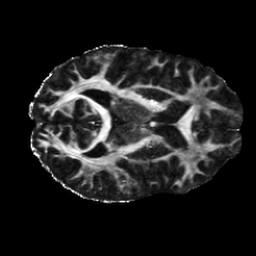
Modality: FA
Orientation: axial
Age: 29
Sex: male
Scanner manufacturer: siemens
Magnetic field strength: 6.98 T
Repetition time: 7.776 s
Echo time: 0.076 s